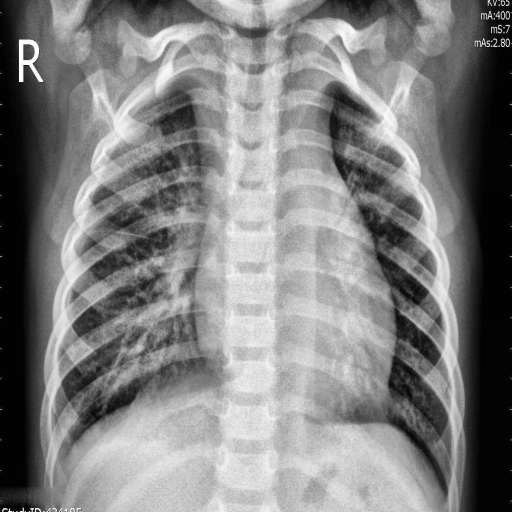
Finding: PNEUMONIA